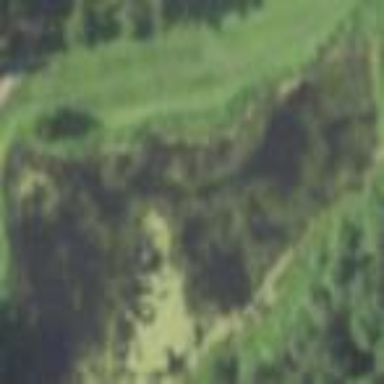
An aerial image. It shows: Picturesque scene of golf course with lateral water hazard.